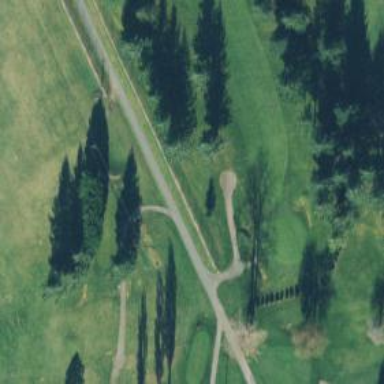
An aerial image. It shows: Path for both roads and golfers.